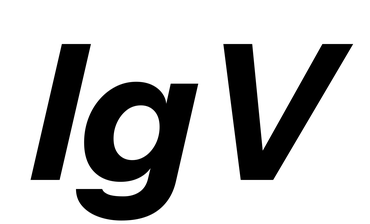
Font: InstrumentSans-Italic_Bold_Italic